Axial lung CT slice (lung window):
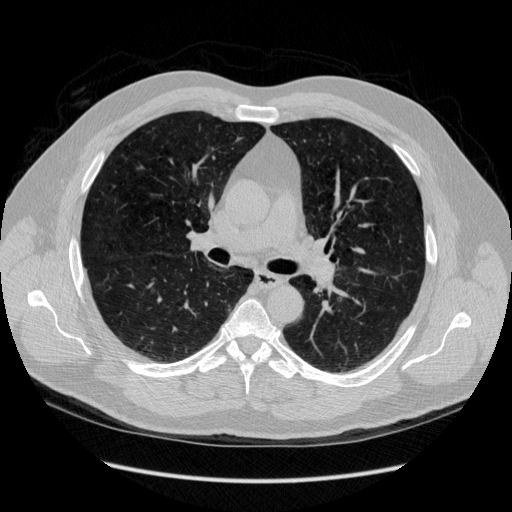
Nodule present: no